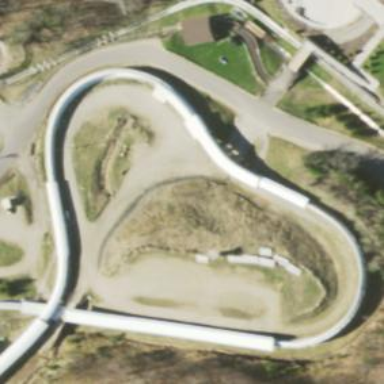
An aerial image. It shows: Bobsleigh track located on bridge.